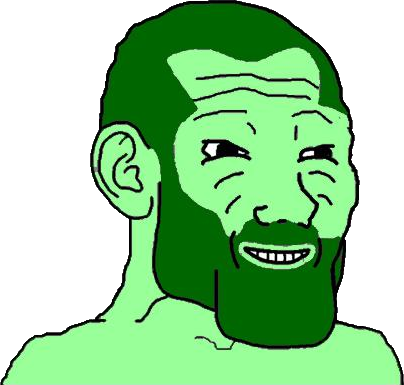
Label: 5_Grey_Chad